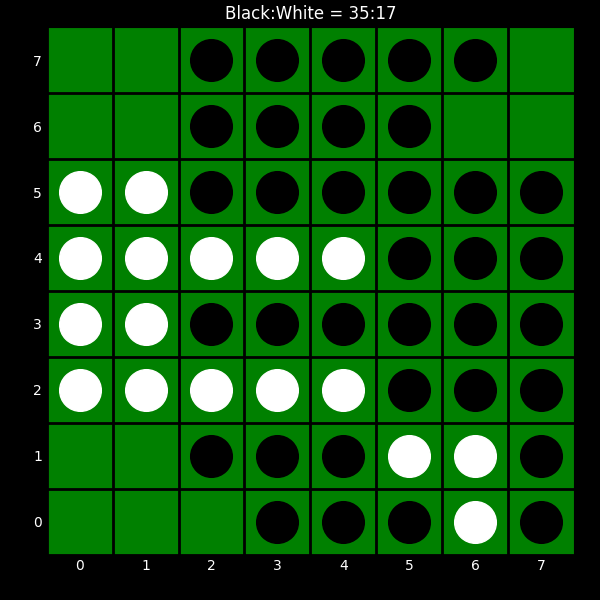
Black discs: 35
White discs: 17